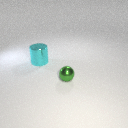
large cyan metal cylinder behind small green metal sphere